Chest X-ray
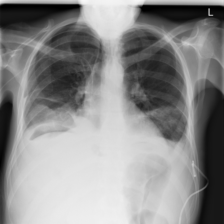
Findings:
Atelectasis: positive
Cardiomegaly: negative
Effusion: positive
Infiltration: positive
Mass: negative
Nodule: negative
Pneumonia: negative
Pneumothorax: negative
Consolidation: negative
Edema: negative
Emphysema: negative
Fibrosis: negative
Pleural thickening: negative
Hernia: negative